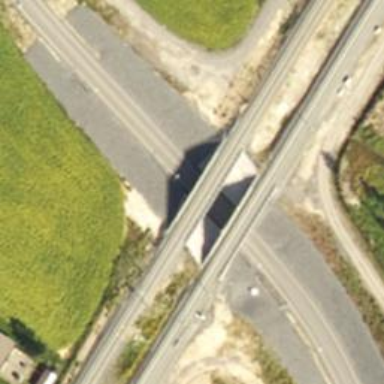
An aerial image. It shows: Bridge used by trains with continuous electrified contact lines.